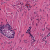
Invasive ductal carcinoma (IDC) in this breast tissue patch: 0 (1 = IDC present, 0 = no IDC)